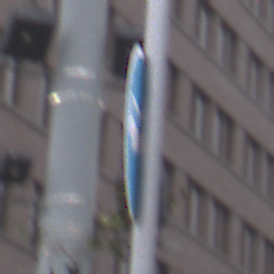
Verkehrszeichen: Busssonderstreifen
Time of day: MorningAfternoon
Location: Outdoor (Urban)
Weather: Overcast
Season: NotSpecified
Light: Natural